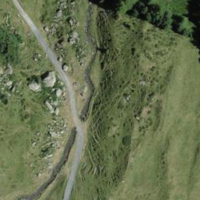
EUNIS habitat code: 23
Species observed at this site:
Alnus alnobetula
Lonicera caerulea